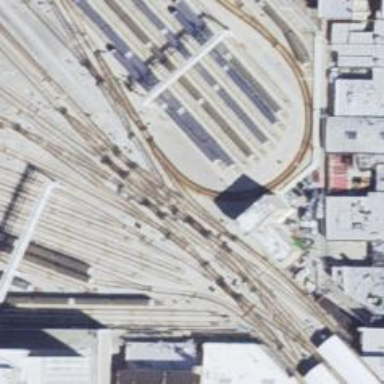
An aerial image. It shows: Railway junction.